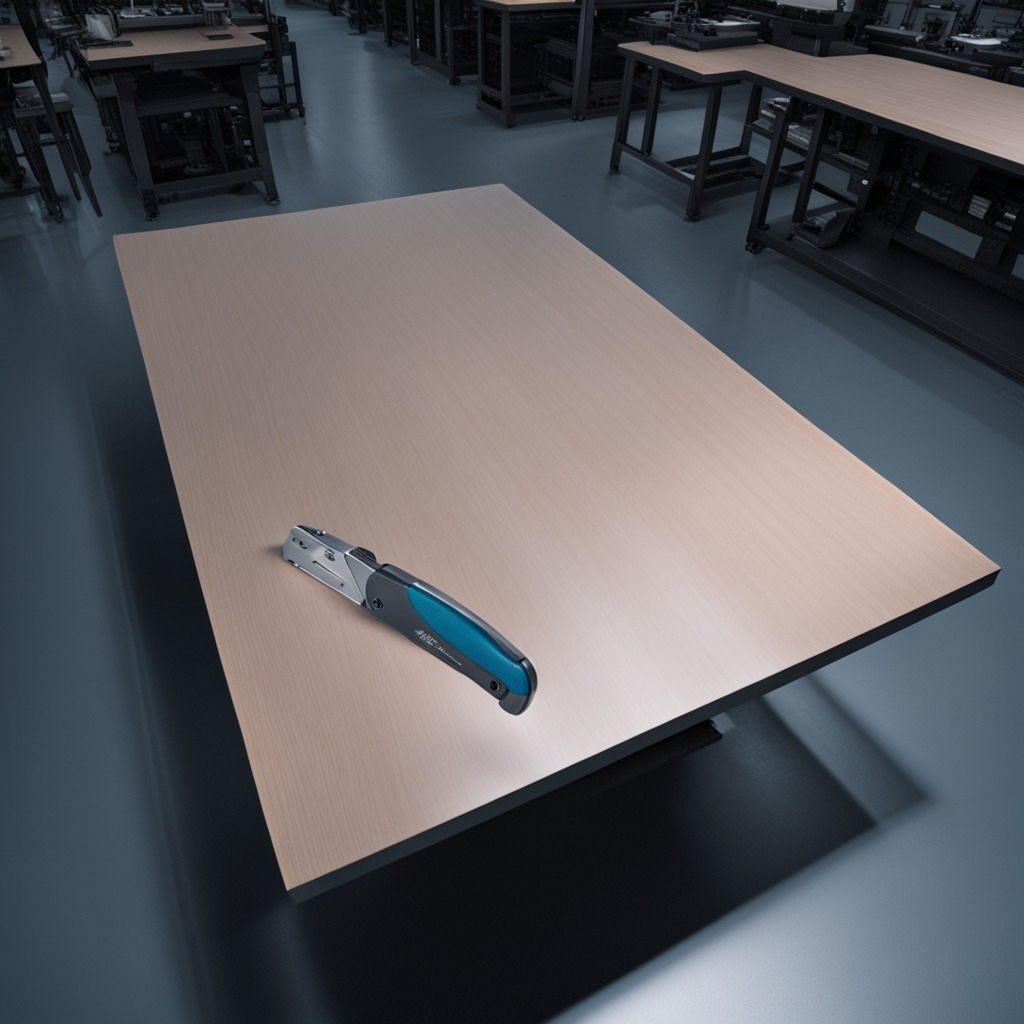
A utility knife lies on the clean empty table in the basement in the evening.